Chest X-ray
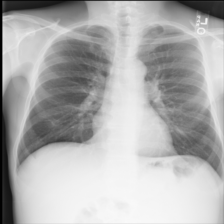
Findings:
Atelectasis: negative
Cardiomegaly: negative
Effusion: negative
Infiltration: negative
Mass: negative
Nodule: negative
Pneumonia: negative
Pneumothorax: negative
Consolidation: negative
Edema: negative
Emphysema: negative
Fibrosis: negative
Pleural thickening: negative
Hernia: negative